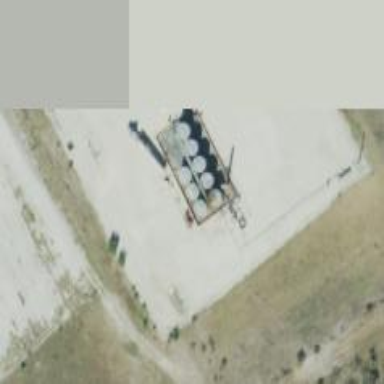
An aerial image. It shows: Storage tank with man-made structure.